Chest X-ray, PA view. Patient: 53 years old, sex F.
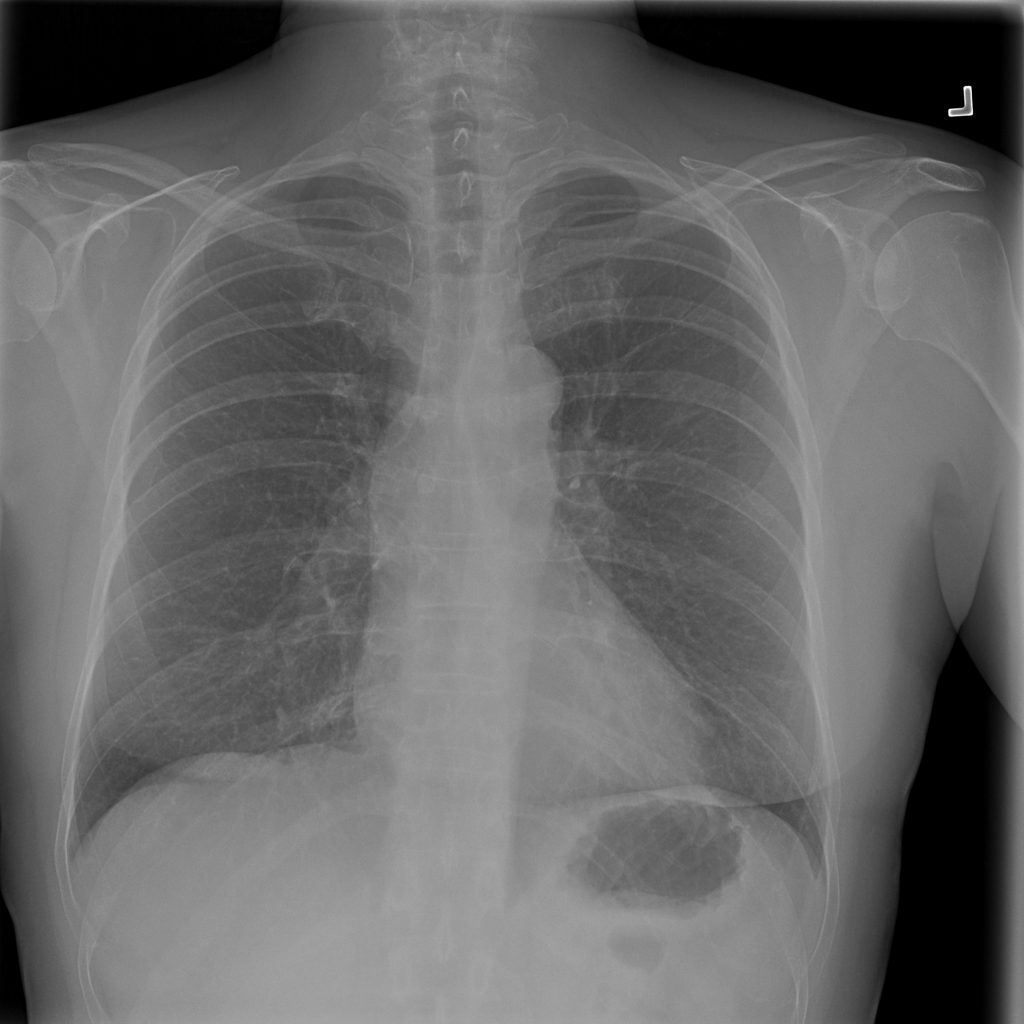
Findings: No Finding